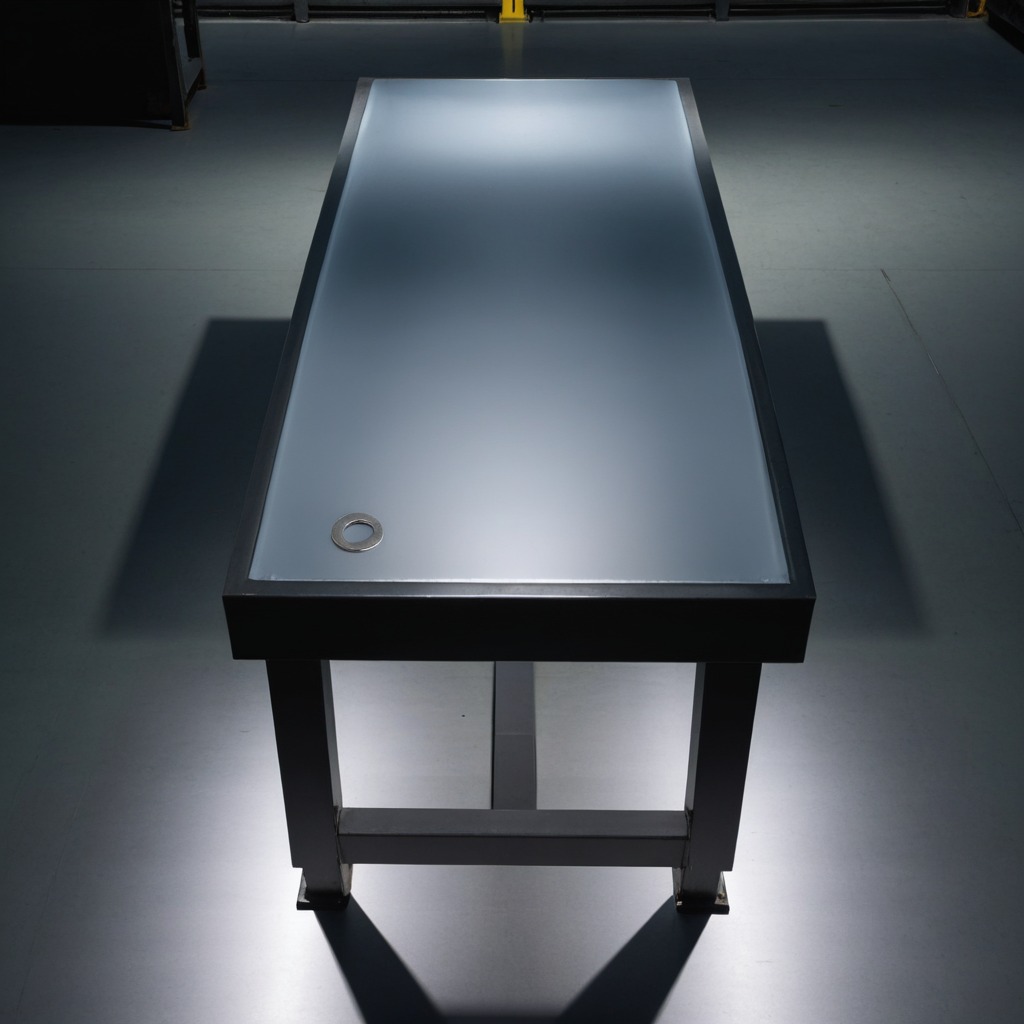
A flat metal washer is lying on the clean empty table in the basement in the evening soft directional lighting on the tabletop realistic grain studio-quality clarity centered framing